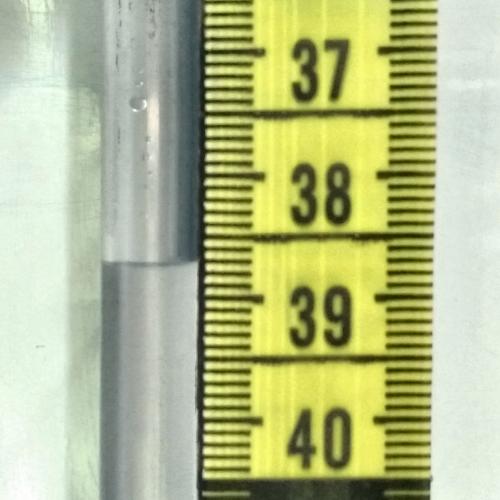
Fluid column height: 38.7 cm